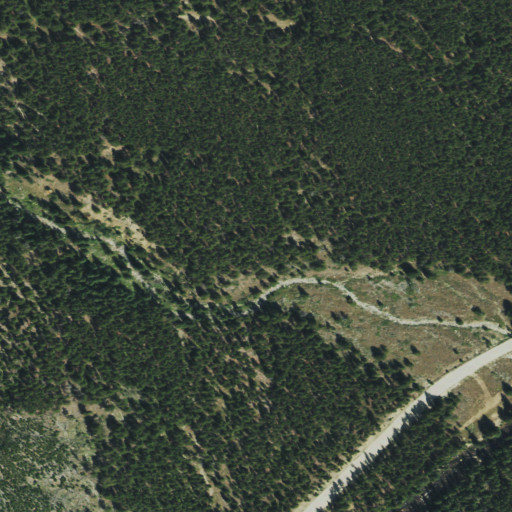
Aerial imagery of valley in Wyoming named Warner Draw containing evergreen forest and shrub